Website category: game
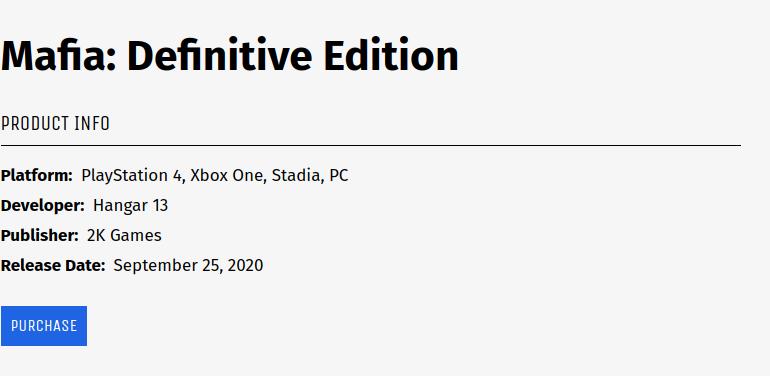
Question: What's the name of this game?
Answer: Mafia: Definitive Edition

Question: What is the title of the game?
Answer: Mafia: Definitive Edition

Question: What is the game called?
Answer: Mafia: Definitive Edition

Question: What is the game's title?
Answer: Mafia: Definitive Edition

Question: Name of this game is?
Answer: Mafia: Definitive Edition

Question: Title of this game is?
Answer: Mafia: Definitive Edition

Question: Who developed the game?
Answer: Hangar 13

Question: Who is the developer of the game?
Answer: Hangar 13

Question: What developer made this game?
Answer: Hangar 13

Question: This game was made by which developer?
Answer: Hangar 13

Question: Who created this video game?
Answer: Hangar 13

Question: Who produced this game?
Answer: Hangar 13

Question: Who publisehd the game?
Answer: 2K Games

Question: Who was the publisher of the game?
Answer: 2K Games

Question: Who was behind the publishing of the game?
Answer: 2K Games

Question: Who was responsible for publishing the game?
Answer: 2K Games

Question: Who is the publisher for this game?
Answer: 2K Games

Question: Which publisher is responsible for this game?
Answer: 2K Games

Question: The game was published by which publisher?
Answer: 2K Games

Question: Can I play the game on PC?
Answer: yes

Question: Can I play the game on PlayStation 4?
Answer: yes

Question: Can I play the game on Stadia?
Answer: yes

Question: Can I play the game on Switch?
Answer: no

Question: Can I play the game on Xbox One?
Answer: yes

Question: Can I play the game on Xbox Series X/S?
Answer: no

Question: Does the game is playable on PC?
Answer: yes

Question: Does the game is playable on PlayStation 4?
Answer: yes

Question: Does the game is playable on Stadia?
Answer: yes

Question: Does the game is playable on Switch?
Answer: no

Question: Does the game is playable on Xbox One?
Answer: yes

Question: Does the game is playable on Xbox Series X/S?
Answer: no

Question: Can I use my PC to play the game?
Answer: yes

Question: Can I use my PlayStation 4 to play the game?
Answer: yes

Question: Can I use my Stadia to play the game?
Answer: yes

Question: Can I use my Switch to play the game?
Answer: no

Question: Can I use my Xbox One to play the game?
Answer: yes

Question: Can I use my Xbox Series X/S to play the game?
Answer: no

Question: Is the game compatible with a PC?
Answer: yes

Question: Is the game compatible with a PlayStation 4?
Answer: yes

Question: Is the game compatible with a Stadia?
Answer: yes

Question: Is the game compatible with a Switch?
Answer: no

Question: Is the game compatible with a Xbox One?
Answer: yes

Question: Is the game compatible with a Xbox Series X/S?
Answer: no